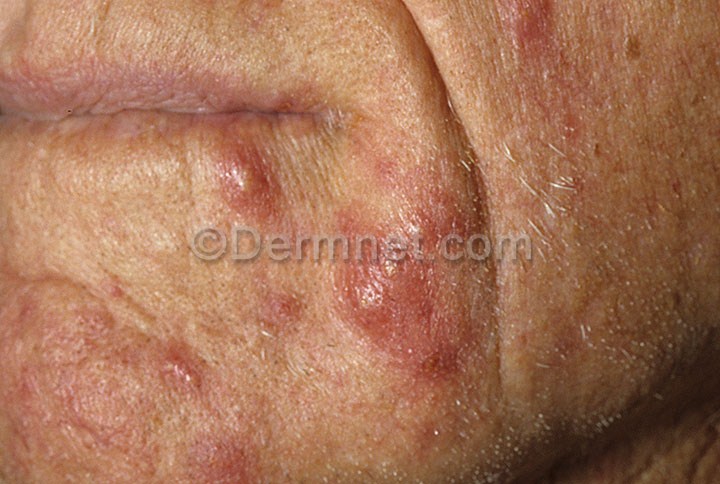
Disease: Tinea Ringworm Candidiasis and other Fungal Infections